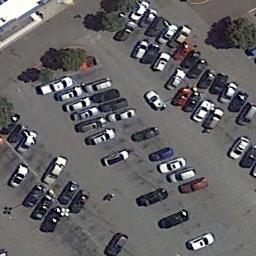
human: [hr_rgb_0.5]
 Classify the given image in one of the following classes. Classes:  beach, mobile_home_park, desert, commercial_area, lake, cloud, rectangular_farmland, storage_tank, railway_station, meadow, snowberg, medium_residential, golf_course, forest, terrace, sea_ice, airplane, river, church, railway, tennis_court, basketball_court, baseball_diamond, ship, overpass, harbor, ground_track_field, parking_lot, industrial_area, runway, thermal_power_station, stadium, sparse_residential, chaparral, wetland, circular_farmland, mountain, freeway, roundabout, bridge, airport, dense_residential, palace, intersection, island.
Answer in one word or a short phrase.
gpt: parking_lot